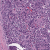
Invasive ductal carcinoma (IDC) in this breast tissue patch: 1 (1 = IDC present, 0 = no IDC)